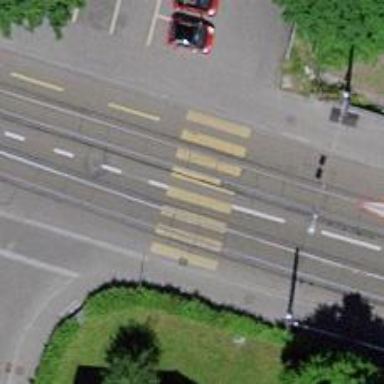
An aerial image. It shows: Tram crossing on the railway.